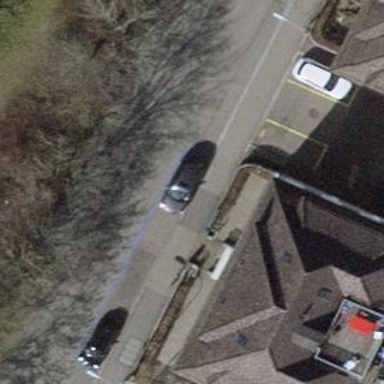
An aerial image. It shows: Parking lane designated for parking.